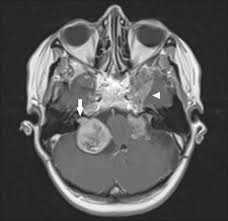
Label: meningioma